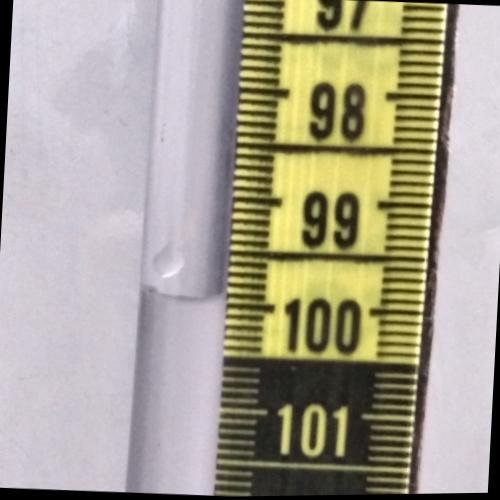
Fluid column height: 99.9 cm